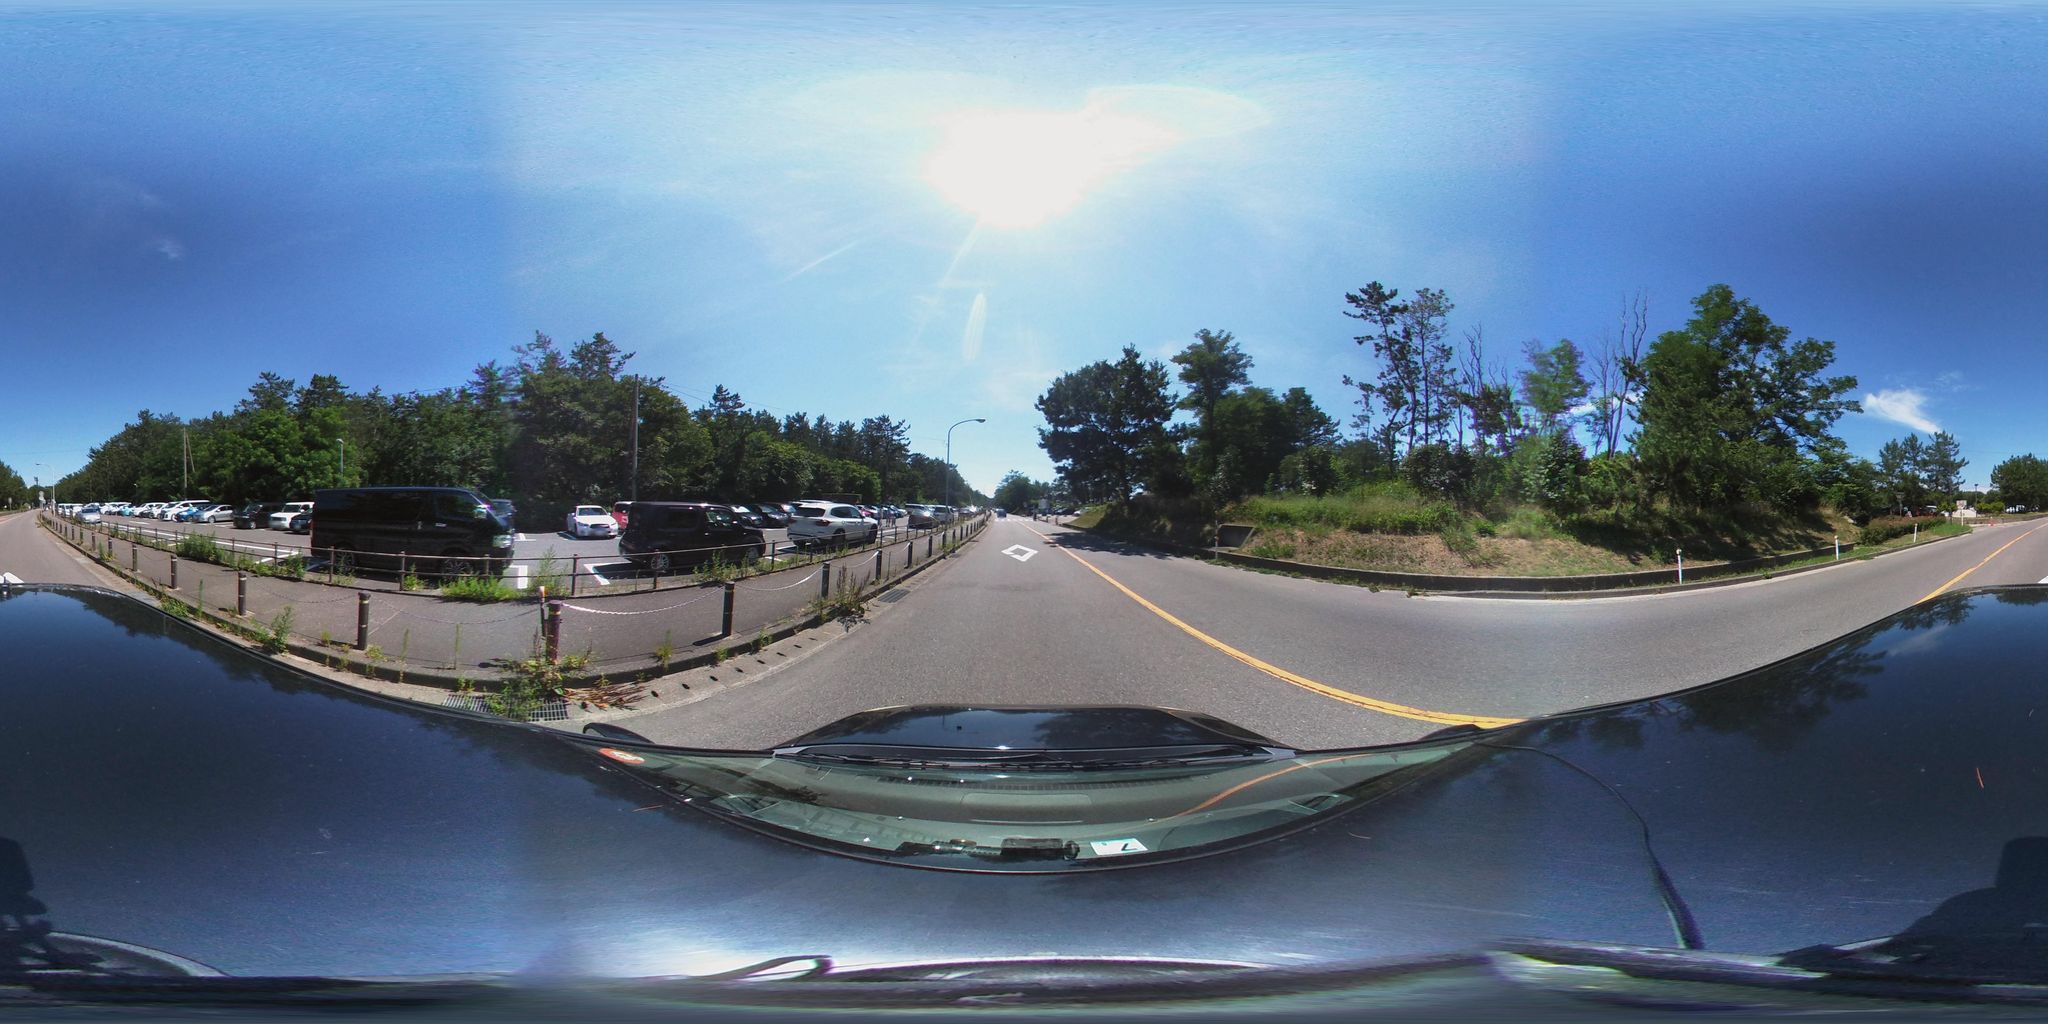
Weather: clear
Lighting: day
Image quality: slightly poor
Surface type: driving surface
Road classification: tertiary
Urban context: urban centre
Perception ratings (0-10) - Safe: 1.29, Lively: 3.93, Beautiful: 2.86, Boring: 5.69, Depressing: 5.82, Wealthy: 2.08